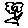
Label: flower